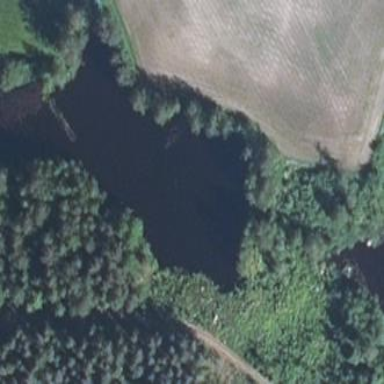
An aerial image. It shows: Serene pond surrounded by nature.